Interaction volume radius: 5 \u00c5
Interaction volume height: 20 \u00c5
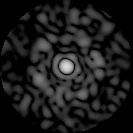
Disorder parameter: 0.8311